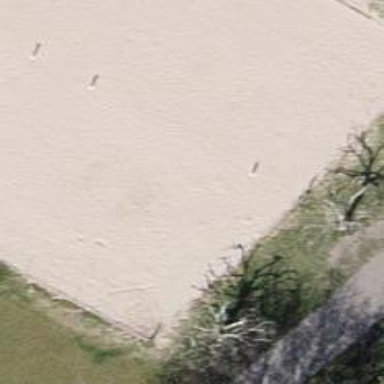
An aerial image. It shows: Sandy pitch for beach volleyball.